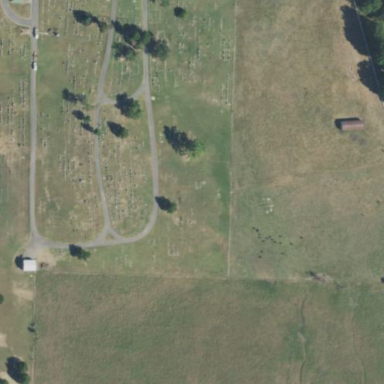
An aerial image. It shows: Cemetery.